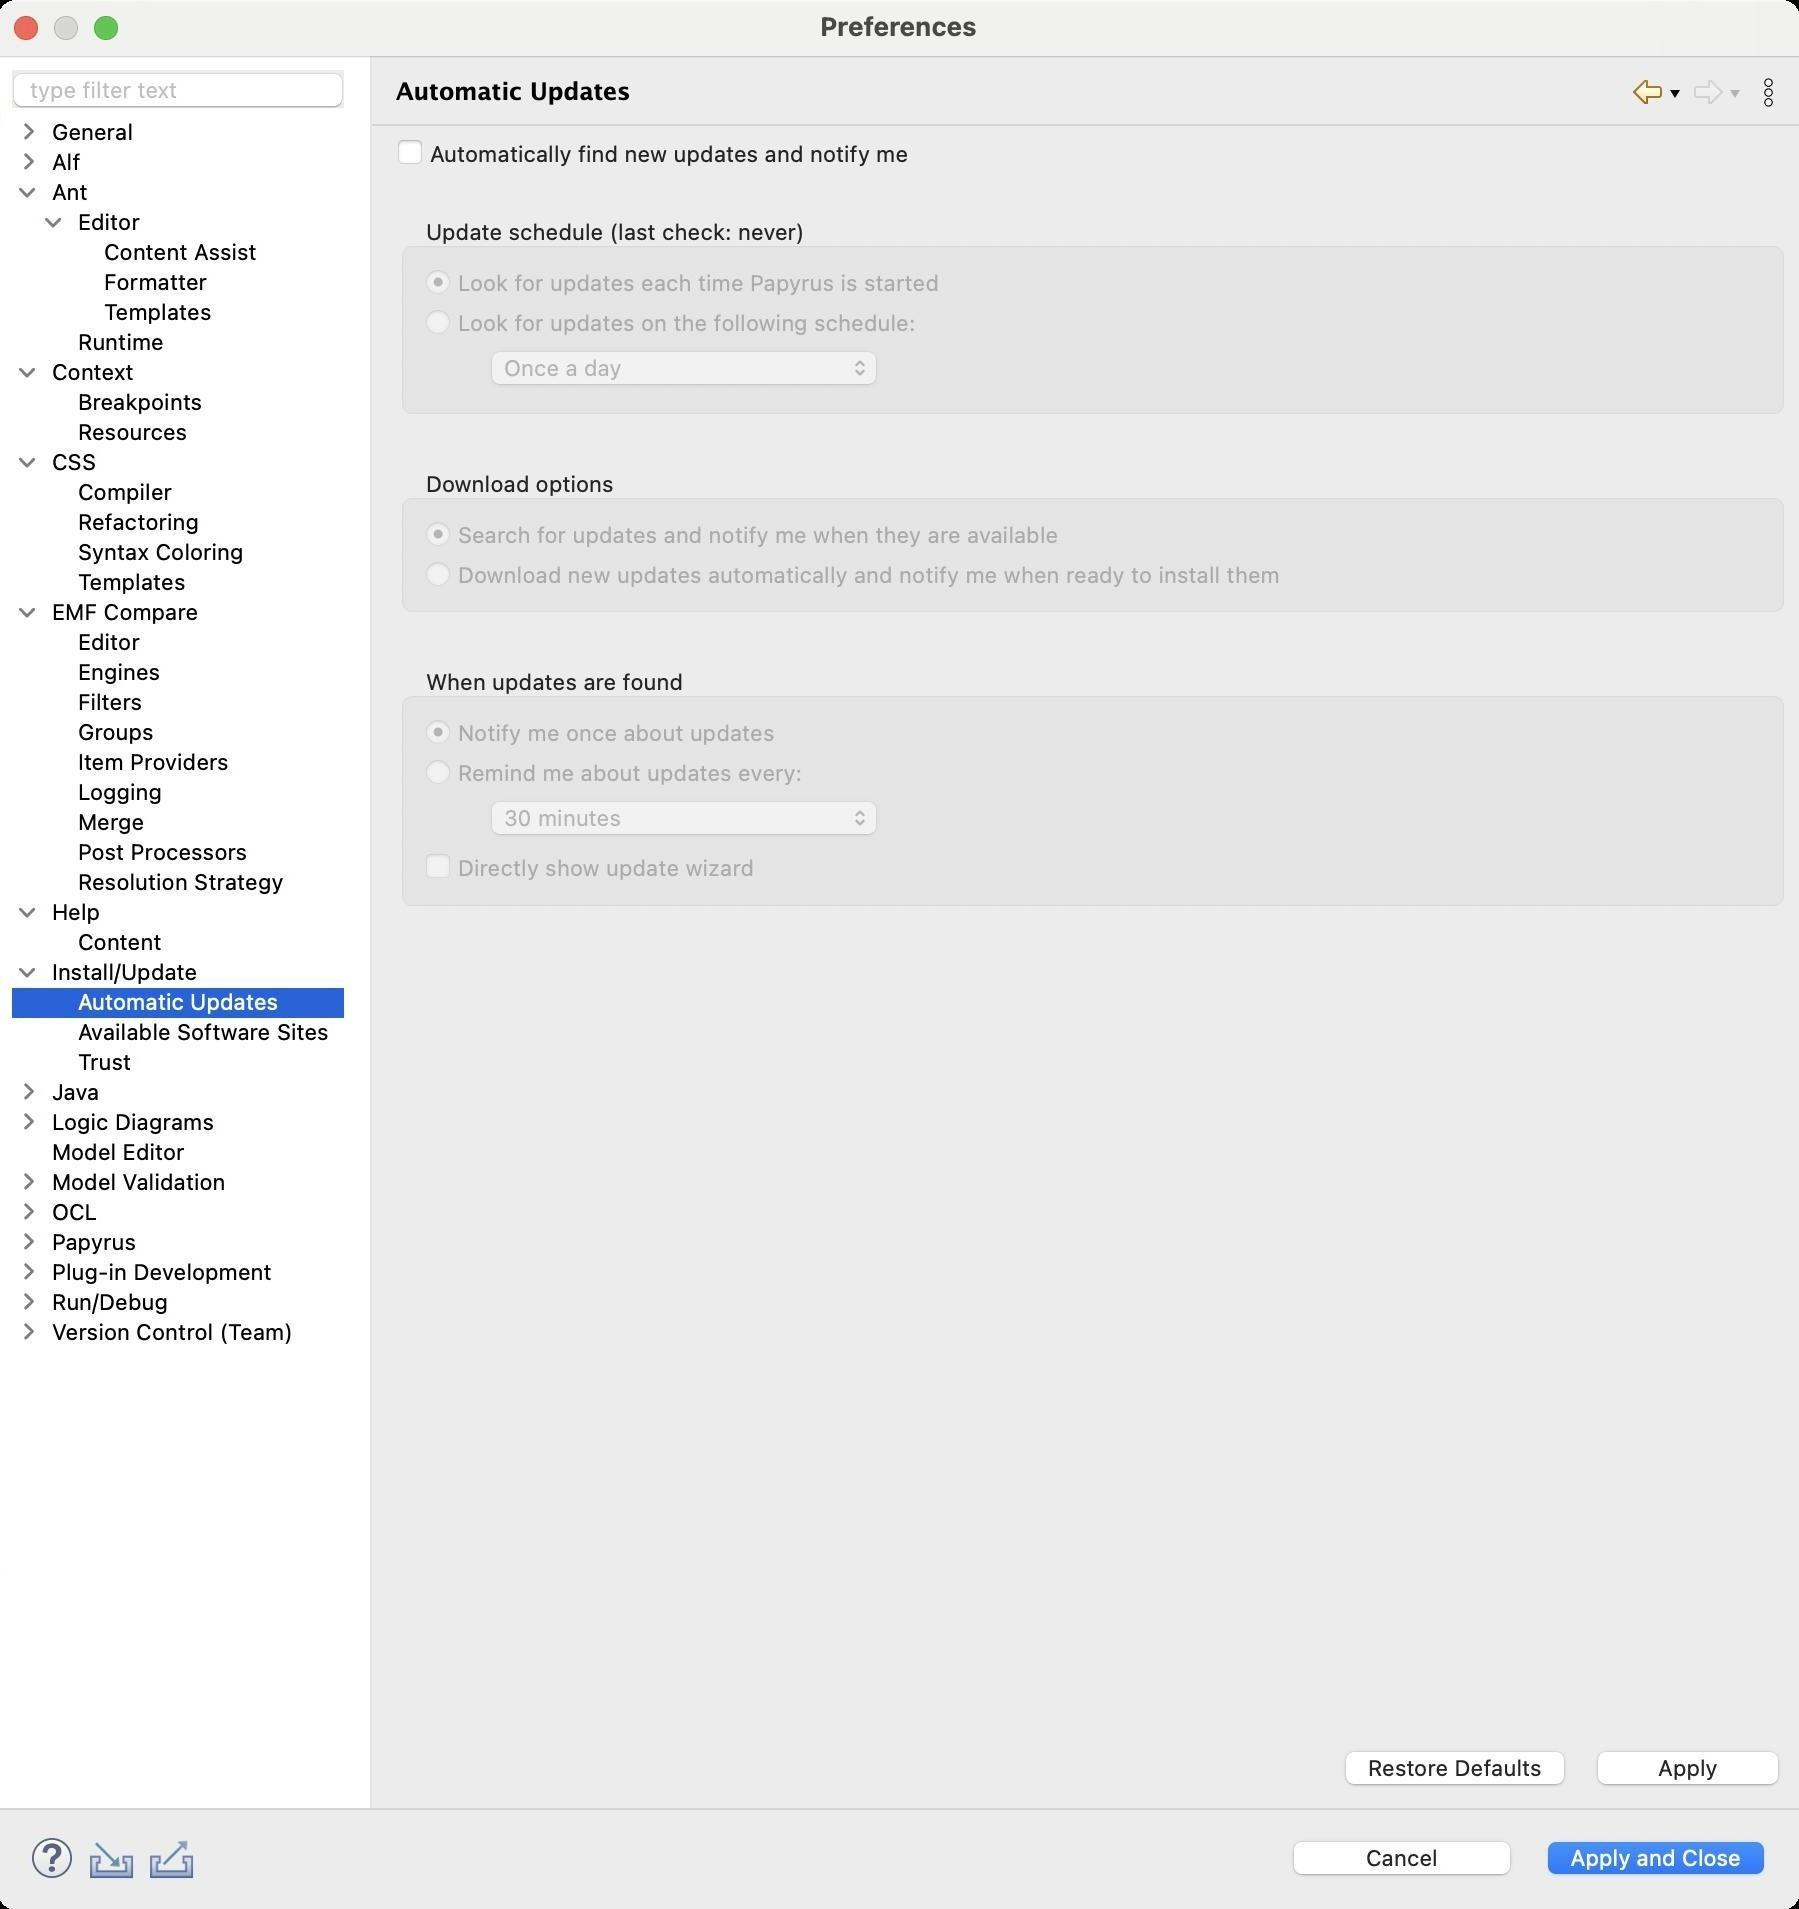
Accessibility tree:
{"name": "Preferences", "role": "AXWindow", "description": null, "role_description": "standard window", "value": null, "position": "480.00;95.00", "size": "901;955", "children": [{"name": "Apply_and_Close", "role": "AXButton", "description": null, "role_description": "button", "value": null, "position": "769.00;917.00", "size": "120;27", "children": []}, {"name": "Cancel", "role": "AXButton", "description": null, "role_description": "button", "value": null, "position": "642.00;917.00", "size": "120;27", "children": []}, {"name": null, "role": "AXToolbar", "description": null, "role_description": "toolbar", "value": null, "position": "12.00;915.00", "size": "90;30", "children": [{"name": "Help", "role": "AXCheckBox", "description": null, "role_description": "checkbox", "value": 0, "position": "12.00;915.00", "size": "30;30", "children": []}, {"name": "Import", "role": "AXButton", "description": null, "role_description": "button", "value": null, "position": "42.00;915.00", "size": "30;30", "children": []}, {"name": "Export", "role": "AXButton", "description": null, "role_description": "button", "value": null, "position": "72.00;915.00", "size": "30;30", "children": []}]}, {"name": null, "role": "AXScrollArea", "description": null, "role_description": "scroll area", "value": null, "position": "199.00;69.00", "size": "697;830", "children": [{"name": "Apply", "role": "AXButton", "description": null, "role_description": "button", "value": null, "position": "794.00;872.00", "size": "102;27", "children": []}, {"name": "Restore_Defaults", "role": "AXButton", "description": null, "role_description": "button", "value": null, "position": "668.00;872.00", "size": "121;27", "children": []}, {"name": null, "role": "AXGroup", "description": null, "role_description": "group", "value": null, "position": "199.00;334.00", "size": "697;123", "children": [{"name": "Directly_show_update_wizard", "role": "AXCheckBox", "description": null, "role_description": "checkbox", "value": 0, "position": "213.00;426.00", "size": "669;16", "children": []}, {"name": null, "role": "AXPopUpButton", "description": null, "role_description": "pop up button", "value": "30 minutes", "position": "243.00;399.00", "size": "200;22", "children": []}, {"name": "Remind_me_about_updates_every:", "role": "AXRadioButton", "description": null, "role_description": "radio button", "value": 0, "position": "213.00;379.00", "size": "194;15", "children": []}, {"name": "Notify_me_once_about_updates", "role": "AXRadioButton", "description": null, "role_description": "radio button", "value": 1, "position": "213.00;359.00", "size": "180;15", "children": []}, {"name": null, "role": "AXStaticText", "description": null, "role_description": "text", "value": "When updates are found", "position": "210.00;334.00", "size": "137;14", "children": []}]}, {"name": null, "role": "AXStaticText", "description": null, "role_description": "text", "value": "", "position": "199.00;315.00", "size": "4;14", "children": []}, {"name": null, "role": "AXGroup", "description": null, "role_description": "group", "value": null, "position": "199.00;235.00", "size": "697;75", "children": [{"name": "Download_new_updates_automatically_and_notify_me_when_ready_to_install_them", "role": "AXRadioButton", "description": null, "role_description": "radio button", "value": 0, "position": "213.00;280.00", "size": "433;15", "children": []}, {"name": "Search_for_updates_and_notify_me_when_they_are_available", "role": "AXRadioButton", "description": null, "role_description": "radio button", "value": 1, "position": "213.00;260.00", "size": "322;15", "children": []}, {"name": null, "role": "AXStaticText", "description": null, "role_description": "text", "value": "Download options", "position": "210.00;235.00", "size": "102;14", "children": []}]}, {"name": null, "role": "AXStaticText", "description": null, "role_description": "text", "value": "", "position": "199.00;216.00", "size": "4;14", "children": []}, {"name": null, "role": "AXGroup", "description": null, "role_description": "group", "value": null, "position": "199.00;109.00", "size": "697;102", "children": [{"name": null, "role": "AXPopUpButton", "description": null, "role_description": "pop up button", "value": "Once a day", "position": "243.00;174.00", "size": "200;22", "children": []}, {"name": "Look_for_updates_on_the_following_schedule:", "role": "AXRadioButton", "description": null, "role_description": "radio button", "value": 0, "position": "213.00;154.00", "size": "250;15", "children": []}, {"name": "Look_for_updates_each_time_Papyrus_is_started", "role": "AXRadioButton", "description": null, "role_description": "radio button", "value": 1, "position": "213.00;134.00", "size": "262;15", "children": []}, {"name": null, "role": "AXStaticText", "description": null, "role_description": "text", "value": "Update schedule (last check: never)", "position": "210.00;109.00", "size": "197;14", "children": []}]}, {"name": null, "role": "AXStaticText", "description": null, "role_description": "text", "value": "", "position": "199.00;90.00", "size": "4;14", "children": []}, {"name": "Automatically_find_new_updates_and_notify_me", "role": "AXCheckBox", "description": null, "role_description": "checkbox", "value": 0, "position": "199.00;69.00", "size": "261;16", "children": []}]}, {"name": null, "role": "AXToolbar", "description": "", "role_description": "toolbar", "value": null, "position": "814.00;35.00", "size": "82;22", "children": [{"name": "Back_to_Install/Update", "role": "AXMenuButton", "description": null, "role_description": "menu button", "value": null, "position": "814.00;35.00", "size": "22;22", "children": []}, {"name": "Forward", "role": "AXMenuButton", "description": null, "role_description": "menu button", "value": null, "position": "844.00;35.00", "size": "22;22", "children": []}, {"name": "Additional_Dialog_Actions", "role": "AXButton", "description": null, "role_description": "button", "value": null, "position": "874.00;35.00", "size": "22;22", "children": []}]}, {"name": null, "role": "AXStaticText", "description": "", "role_description": "text", "value": "Automatic Updates", "position": "196.00;35.00", "size": "611;21", "children": []}, {"name": null, "role": "AXSplitter", "description": null, "role_description": "splitter", "value": 180, "position": "180.00;28.00", "size": "5;876", "children": []}, {"name": null, "role": "AXScrollArea", "description": null, "role_description": "scroll area", "value": null, "position": "7.00;59.00", "size": "166;845", "children": [{"name": null, "role": "AXOutline", "description": null, "role_description": "outline", "value": null, "position": "7.00;59.00", "size": "166;845", "children": [{"name": null, "role": "AXRow", "description": null, "role_description": "outline row", "value": null, "position": "7.00;59.00", "size": "166;15", "children": [{"name": null, "role": "AXGroup", "description": null, "role_description": "group", "value": null, "position": "7.00;59.00", "size": "159;15", "children": [{"name": null, "role": "AXDisclosureTriangle", "description": null, "role_description": "disclosure triangle", "value": 0, "position": "9.00;59.00", "size": "12;14", "children": []}, {"name": null, "role": "AXStaticText", "description": null, "role_description": "text", "value": "General", "position": "25.00;59.00", "size": "140;14", "children": []}]}]}, {"name": null, "role": "AXRow", "description": null, "role_description": "outline row", "value": null, "position": "7.00;74.00", "size": "166;15", "children": [{"name": null, "role": "AXGroup", "description": null, "role_description": "group", "value": null, "position": "7.00;74.00", "size": "159;15", "children": [{"name": null, "role": "AXDisclosureTriangle", "description": null, "role_description": "disclosure triangle", "value": 0, "position": "9.00;74.00", "size": "12;14", "children": []}, {"name": null, "role": "AXStaticText", "description": null, "role_description": "text", "value": "Alf", "position": "25.00;74.00", "size": "140;14", "children": []}]}]}, {"name": null, "role": "AXRow", "description": null, "role_description": "outline row", "value": null, "position": "7.00;89.00", "size": "166;15", "children": [{"name": null, "role": "AXGroup", "description": null, "role_description": "group", "value": null, "position": "7.00;89.00", "size": "159;15", "children": [{"name": null, "role": "AXDisclosureTriangle", "description": null, "role_description": "disclosure triangle", "value": 1, "position": "9.00;89.00", "size": "12;14", "children": []}, {"name": null, "role": "AXStaticText", "description": null, "role_description": "text", "value": "Ant", "position": "25.00;89.00", "size": "140;14", "children": []}]}]}, {"name": null, "role": "AXRow", "description": null, "role_description": "outline row", "value": null, "position": "7.00;104.00", "size": "166;15", "children": [{"name": null, "role": "AXGroup", "description": null, "role_description": "group", "value": null, "position": "7.00;104.00", "size": "159;15", "children": [{"name": null, "role": "AXDisclosureTriangle", "description": null, "role_description": "disclosure triangle", "value": 1, "position": "22.00;104.00", "size": "12;14", "children": []}, {"name": null, "role": "AXStaticText", "description": null, "role_description": "text", "value": "Editor", "position": "38.00;104.00", "size": "127;14", "children": []}]}]}, {"name": null, "role": "AXRow", "description": null, "role_description": "outline row", "value": null, "position": "7.00;119.00", "size": "166;15", "children": [{"name": null, "role": "AXStaticText", "description": null, "role_description": "text", "value": "Content Assist", "position": "51.00;119.00", "size": "114;14", "children": []}]}, {"name": null, "role": "AXRow", "description": null, "role_description": "outline row", "value": null, "position": "7.00;134.00", "size": "166;15", "children": [{"name": null, "role": "AXStaticText", "description": null, "role_description": "text", "value": "Formatter", "position": "51.00;134.00", "size": "114;14", "children": []}]}, {"name": null, "role": "AXRow", "description": null, "role_description": "outline row", "value": null, "position": "7.00;149.00", "size": "166;15", "children": [{"name": null, "role": "AXStaticText", "description": null, "role_description": "text", "value": "Templates", "position": "51.00;149.00", "size": "114;14", "children": []}]}, {"name": null, "role": "AXRow", "description": null, "role_description": "outline row", "value": null, "position": "7.00;164.00", "size": "166;15", "children": [{"name": null, "role": "AXStaticText", "description": null, "role_description": "text", "value": "Runtime", "position": "38.00;164.00", "size": "127;14", "children": []}]}, {"name": null, "role": "AXRow", "description": null, "role_description": "outline row", "value": null, "position": "7.00;179.00", "size": "166;15", "children": [{"name": null, "role": "AXGroup", "description": null, "role_description": "group", "value": null, "position": "7.00;179.00", "size": "159;15", "children": [{"name": null, "role": "AXDisclosureTriangle", "description": null, "role_description": "disclosure triangle", "value": 1, "position": "9.00;179.00", "size": "12;14", "children": []}, {"name": null, "role": "AXStaticText", "description": null, "role_description": "text", "value": "Context", "position": "25.00;179.00", "size": "140;14", "children": []}]}]}, {"name": null, "role": "AXRow", "description": null, "role_description": "outline row", "value": null, "position": "7.00;194.00", "size": "166;15", "children": [{"name": null, "role": "AXStaticText", "description": null, "role_description": "text", "value": "Breakpoints", "position": "38.00;194.00", "size": "127;14", "children": []}]}, {"name": null, "role": "AXRow", "description": null, "role_description": "outline row", "value": null, "position": "7.00;209.00", "size": "166;15", "children": [{"name": null, "role": "AXStaticText", "description": null, "role_description": "text", "value": "Resources", "position": "38.00;209.00", "size": "127;14", "children": []}]}, {"name": null, "role": "AXRow", "description": null, "role_description": "outline row", "value": null, "position": "7.00;224.00", "size": "166;15", "children": [{"name": null, "role": "AXGroup", "description": null, "role_description": "group", "value": null, "position": "7.00;224.00", "size": "159;15", "children": [{"name": null, "role": "AXDisclosureTriangle", "description": null, "role_description": "disclosure triangle", "value": 1, "position": "9.00;224.00", "size": "12;14", "children": []}, {"name": null, "role": "AXStaticText", "description": null, "role_description": "text", "value": "CSS", "position": "25.00;224.00", "size": "140;14", "children": []}]}]}, {"name": null, "role": "AXRow", "description": null, "role_description": "outline row", "value": null, "position": "7.00;239.00", "size": "166;15", "children": [{"name": null, "role": "AXStaticText", "description": null, "role_description": "text", "value": "Compiler", "position": "38.00;239.00", "size": "127;14", "children": []}]}, {"name": null, "role": "AXRow", "description": null, "role_description": "outline row", "value": null, "position": "7.00;254.00", "size": "166;15", "children": [{"name": null, "role": "AXStaticText", "description": null, "role_description": "text", "value": "Refactoring", "position": "38.00;254.00", "size": "127;14", "children": []}]}, {"name": null, "role": "AXRow", "description": null, "role_description": "outline row", "value": null, "position": "7.00;269.00", "size": "166;15", "children": [{"name": null, "role": "AXStaticText", "description": null, "role_description": "text", "value": "Syntax Coloring", "position": "38.00;269.00", "size": "127;14", "children": []}]}, {"name": null, "role": "AXRow", "description": null, "role_description": "outline row", "value": null, "position": "7.00;284.00", "size": "166;15", "children": [{"name": null, "role": "AXStaticText", "description": null, "role_description": "text", "value": "Templates", "position": "38.00;284.00", "size": "127;14", "children": []}]}, {"name": null, "role": "AXRow", "description": null, "role_description": "outline row", "value": null, "position": "7.00;299.00", "size": "166;15", "children": [{"name": null, "role": "AXGroup", "description": null, "role_description": "group", "value": null, "position": "7.00;299.00", "size": "159;15", "children": [{"name": null, "role": "AXDisclosureTriangle", "description": null, "role_description": "disclosure triangle", "value": 1, "position": "9.00;299.00", "size": "12;14", "children": []}, {"name": null, "role": "AXStaticText", "description": null, "role_description": "text", "value": "EMF Compare", "position": "25.00;299.00", "size": "140;14", "children": []}]}]}, {"name": null, "role": "AXRow", "description": null, "role_description": "outline row", "value": null, "position": "7.00;314.00", "size": "166;15", "children": [{"name": null, "role": "AXStaticText", "description": null, "role_description": "text", "value": "Editor", "position": "38.00;314.00", "size": "127;14", "children": []}]}, {"name": null, "role": "AXRow", "description": null, "role_description": "outline row", "value": null, "position": "7.00;329.00", "size": "166;15", "children": [{"name": null, "role": "AXStaticText", "description": null, "role_description": "text", "value": "Engines", "position": "38.00;329.00", "size": "127;14", "children": []}]}, {"name": null, "role": "AXRow", "description": null, "role_description": "outline row", "value": null, "position": "7.00;344.00", "size": "166;15", "children": [{"name": null, "role": "AXStaticText", "description": null, "role_description": "text", "value": "Filters", "position": "38.00;344.00", "size": "127;14", "children": []}]}, {"name": null, "role": "AXRow", "description": null, "role_description": "outline row", "value": null, "position": "7.00;359.00", "size": "166;15", "children": [{"name": null, "role": "AXStaticText", "description": null, "role_description": "text", "value": "Groups", "position": "38.00;359.00", "size": "127;14", "children": []}]}, {"name": null, "role": "AXRow", "description": null, "role_description": "outline row", "value": null, "position": "7.00;374.00", "size": "166;15", "children": [{"name": null, "role": "AXStaticText", "description": null, "role_description": "text", "value": "Item Providers", "position": "38.00;374.00", "size": "127;14", "children": []}]}, {"name": null, "role": "AXRow", "description": null, "role_description": "outline row", "value": null, "position": "7.00;389.00", "size": "166;15", "children": [{"name": null, "role": "AXStaticText", "description": null, "role_description": "text", "value": "Logging", "position": "38.00;389.00", "size": "127;14", "children": []}]}, {"name": null, "role": "AXRow", "description": null, "role_description": "outline row", "value": null, "position": "7.00;404.00", "size": "166;15", "children": [{"name": null, "role": "AXStaticText", "description": null, "role_description": "text", "value": "Merge", "position": "38.00;404.00", "size": "127;14", "children": []}]}, {"name": null, "role": "AXRow", "description": null, "role_description": "outline row", "value": null, "position": "7.00;419.00", "size": "166;15", "children": [{"name": null, "role": "AXStaticText", "description": null, "role_description": "text", "value": "Post Processors", "position": "38.00;419.00", "size": "127;14", "children": []}]}, {"name": null, "role": "AXRow", "description": null, "role_description": "outline row", "value": null, "position": "7.00;434.00", "size": "166;15", "children": [{"name": null, "role": "AXStaticText", "description": null, "role_description": "text", "value": "Resolution Strategy", "position": "38.00;434.00", "size": "127;14", "children": []}]}, {"name": null, "role": "AXRow", "description": null, "role_description": "outline row", "value": null, "position": "7.00;449.00", "size": "166;15", "children": [{"name": null, "role": "AXGroup", "description": null, "role_description": "group", "value": null, "position": "7.00;449.00", "size": "159;15", "children": [{"name": null, "role": "AXDisclosureTriangle", "description": null, "role_description": "disclosure triangle", "value": 1, "position": "9.00;449.00", "size": "12;14", "children": []}, {"name": null, "role": "AXStaticText", "description": null, "role_description": "text", "value": "Help", "position": "25.00;449.00", "size": "140;14", "children": []}]}]}, {"name": null, "role": "AXRow", "description": null, "role_description": "outline row", "value": null, "position": "7.00;464.00", "size": "166;15", "children": [{"name": null, "role": "AXStaticText", "description": null, "role_description": "text", "value": "Content", "position": "38.00;464.00", "size": "127;14", "children": []}]}, {"name": null, "role": "AXRow", "description": null, "role_description": "outline row", "value": null, "position": "7.00;479.00", "size": "166;15", "children": [{"name": null, "role": "AXGroup", "description": null, "role_description": "group", "value": null, "position": "7.00;479.00", "size": "159;15", "children": [{"name": null, "role": "AXDisclosureTriangle", "description": null, "role_description": "disclosure triangle", "value": 1, "position": "9.00;479.00", "size": "12;14", "children": []}, {"name": null, "role": "AXStaticText", "description": null, "role_description": "text", "value": "Install/Update", "position": "25.00;479.00", "size": "140;14", "children": []}]}]}, {"name": null, "role": "AXRow", "description": null, "role_description": "outline row", "value": null, "position": "7.00;494.00", "size": "166;15", "children": [{"name": null, "role": "AXStaticText", "description": null, "role_description": "text", "value": "Automatic Updates", "position": "38.00;494.00", "size": "127;14", "children": []}]}, {"name": null, "role": "AXRow", "description": null, "role_description": "outline row", "value": null, "position": "7.00;509.00", "size": "166;15", "children": [{"name": null, "role": "AXStaticText", "description": null, "role_description": "text", "value": "Available Software Sites", "position": "38.00;509.00", "size": "127;14", "children": []}]}, {"name": null, "role": "AXRow", "description": null, "role_description": "outline row", "value": null, "position": "7.00;524.00", "size": "166;15", "children": [{"name": null, "role": "AXStaticText", "description": null, "role_description": "text", "value": "Trust", "position": "38.00;524.00", "size": "127;14", "children": []}]}, {"name": null, "role": "AXRow", "description": null, "role_description": "outline row", "value": null, "position": "7.00;539.00", "size": "166;15", "children": [{"name": null, "role": "AXGroup", "description": null, "role_description": "group", "value": null, "position": "7.00;539.00", "size": "159;15", "children": [{"name": null, "role": "AXDisclosureTriangle", "description": null, "role_description": "disclosure triangle", "value": 0, "position": "9.00;539.00", "size": "12;14", "children": []}, {"name": null, "role": "AXStaticText", "description": null, "role_description": "text", "value": "Java", "position": "25.00;539.00", "size": "140;14", "children": []}]}]}, {"name": null, "role": "AXRow", "description": null, "role_description": "outline row", "value": null, "position": "7.00;554.00", "size": "166;15", "children": [{"name": null, "role": "AXGroup", "description": null, "role_description": "group", "value": null, "position": "7.00;554.00", "size": "159;15", "children": [{"name": null, "role": "AXDisclosureTriangle", "description": null, "role_description": "disclosure triangle", "value": 0, "position": "9.00;554.00", "size": "12;14", "children": []}, {"name": null, "role": "AXStaticText", "description": null, "role_description": "text", "value": "Logic Diagrams", "position": "25.00;554.00", "size": "140;14", "children": []}]}]}, {"name": null, "role": "AXRow", "description": null, "role_description": "outline row", "value": null, "position": "7.00;569.00", "size": "166;15", "children": [{"name": null, "role": "AXStaticText", "description": null, "role_description": "text", "value": "Model Editor", "position": "25.00;569.00", "size": "140;14", "children": []}]}, {"name": null, "role": "AXRow", "description": null, "role_description": "outline row", "value": null, "position": "7.00;584.00", "size": "166;15", "children": [{"name": null, "role": "AXGroup", "description": null, "role_description": "group", "value": null, "position": "7.00;584.00", "size": "159;15", "children": [{"name": null, "role": "AXDisclosureTriangle", "description": null, "role_description": "disclosure triangle", "value": 0, "position": "9.00;584.00", "size": "12;14", "children": []}, {"name": null, "role": "AXStaticText", "description": null, "role_description": "text", "value": "Model Validation", "position": "25.00;584.00", "size": "140;14", "children": []}]}]}, {"name": null, "role": "AXRow", "description": null, "role_description": "outline row", "value": null, "position": "7.00;599.00", "size": "166;15", "children": [{"name": null, "role": "AXGroup", "description": null, "role_description": "group", "value": null, "position": "7.00;599.00", "size": "159;15", "children": [{"name": null, "role": "AXDisclosureTriangle", "description": null, "role_description": "disclosure triangle", "value": 0, "position": "9.00;599.00", "size": "12;14", "children": []}, {"name": null, "role": "AXStaticText", "description": null, "role_description": "text", "value": "OCL", "position": "25.00;599.00", "size": "140;14", "children": []}]}]}, {"name": null, "role": "AXRow", "description": null, "role_description": "outline row", "value": null, "position": "7.00;614.00", "size": "166;15", "children": [{"name": null, "role": "AXGroup", "description": null, "role_description": "group", "value": null, "position": "7.00;614.00", "size": "159;15", "children": [{"name": null, "role": "AXDisclosureTriangle", "description": null, "role_description": "disclosure triangle", "value": 0, "position": "9.00;614.00", "size": "12;14", "children": []}, {"name": null, "role": "AXStaticText", "description": null, "role_description": "text", "value": "Papyrus", "position": "25.00;614.00", "size": "140;14", "children": []}]}]}, {"name": null, "role": "AXRow", "description": null, "role_description": "outline row", "value": null, "position": "7.00;629.00", "size": "166;15", "children": [{"name": null, "role": "AXGroup", "description": null, "role_description": "group", "value": null, "position": "7.00;629.00", "size": "159;15", "children": [{"name": null, "role": "AXDisclosureTriangle", "description": null, "role_description": "disclosure triangle", "value": 0, "position": "9.00;629.00", "size": "12;14", "children": []}, {"name": null, "role": "AXStaticText", "description": null, "role_description": "text", "value": "Plug-in Development", "position": "25.00;629.00", "size": "140;14", "children": []}]}]}, {"name": null, "role": "AXRow", "description": null, "role_description": "outline row", "value": null, "position": "7.00;644.00", "size": "166;15", "children": [{"name": null, "role": "AXGroup", "description": null, "role_description": "group", "value": null, "position": "7.00;644.00", "size": "159;15", "children": [{"name": null, "role": "AXDisclosureTriangle", "description": null, "role_description": "disclosure triangle", "value": 0, "position": "9.00;644.00", "size": "12;14", "children": []}, {"name": null, "role": "AXStaticText", "description": null, "role_description": "text", "value": "Run/Debug", "position": "25.00;644.00", "size": "140;14", "children": []}]}]}, {"name": null, "role": "AXRow", "description": null, "role_description": "outline row", "value": null, "position": "7.00;659.00", "size": "166;15", "children": [{"name": null, "role": "AXGroup", "description": null, "role_description": "group", "value": null, "position": "7.00;659.00", "size": "159;15", "children": [{"name": null, "role": "AXDisclosureTriangle", "description": null, "role_description": "disclosure triangle", "value": 0, "position": "9.00;659.00", "size": "12;14", "children": []}, {"name": null, "role": "AXStaticText", "description": null, "role_description": "text", "value": "Version Control (Team)", "position": "25.00;659.00", "size": "140;14", "children": []}]}]}, {"name": null, "role": "AXColumn", "description": null, "role_description": "column", "value": null, "position": "7.00;59.00", "size": "159;845", "children": []}]}]}, {"name": "type_filter_text", "role": "AXTextField", "description": null, "role_description": "search text field", "value": "", "position": "7.00;35.00", "size": "166;19", "children": []}, {"name": null, "role": "AXButton", "description": null, "role_description": "close button", "value": null, "position": "7.00;6.00", "size": "14;16", "children": []}, {"name": null, "role": "AXButton", "description": null, "role_description": "zoom button", "value": null, "position": "47.00;6.00", "size": "14;16", "children": [{"name": null, "role": "AXGroup", "description": null, "role_description": "group", "value": null, "position": "47.00;6.00", "size": "14;16", "children": [{"name": null, "role": "AXGroup", "description": null, "role_description": "group", "value": null, "position": "47.00;6.00", "size": "14;16", "children": []}]}]}, {"name": null, "role": "AXButton", "description": null, "role_description": "minimize button", "value": null, "position": "27.00;6.00", "size": "14;16", "children": []}, {"name": null, "role": "AXStaticText", "description": null, "role_description": "text", "value": "Preferences", "position": "409.00;5.00", "size": "83;16", "children": []}]}